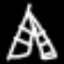
Label: The Eiffel Tower